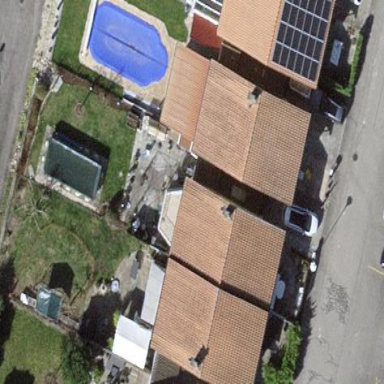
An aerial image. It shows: Semi-detached house.